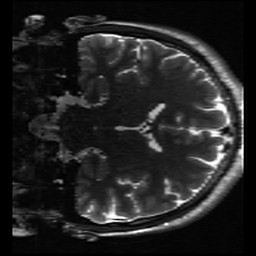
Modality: inplaneT2
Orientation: coronal